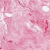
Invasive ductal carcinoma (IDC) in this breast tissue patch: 0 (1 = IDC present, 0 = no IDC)